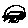
Label: car